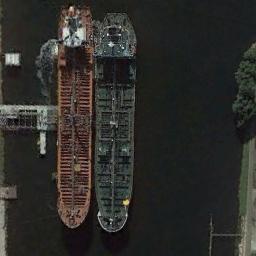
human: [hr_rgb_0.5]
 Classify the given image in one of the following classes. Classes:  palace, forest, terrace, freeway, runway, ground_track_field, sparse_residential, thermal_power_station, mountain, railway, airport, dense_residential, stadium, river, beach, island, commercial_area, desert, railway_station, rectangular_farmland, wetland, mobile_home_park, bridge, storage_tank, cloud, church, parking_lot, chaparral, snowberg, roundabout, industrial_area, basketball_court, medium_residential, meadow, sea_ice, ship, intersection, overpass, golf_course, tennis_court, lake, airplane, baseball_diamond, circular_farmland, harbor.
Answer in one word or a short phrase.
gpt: ship